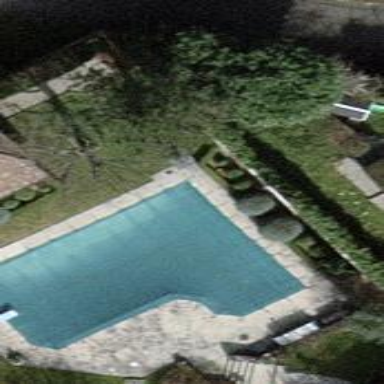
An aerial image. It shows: Swimming pool located in leisure land.